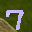
Label: 7